Field crop: maize
Growth stage: 2
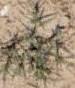
Species: salsola